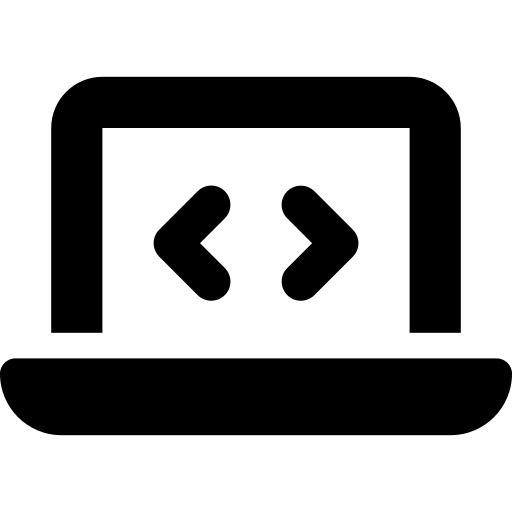
Tags: icon, FontAwesome, fa-icon, solid, laptop, code